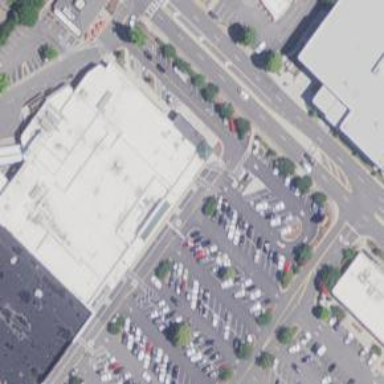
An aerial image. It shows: Supermarket.